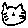
Label: cat